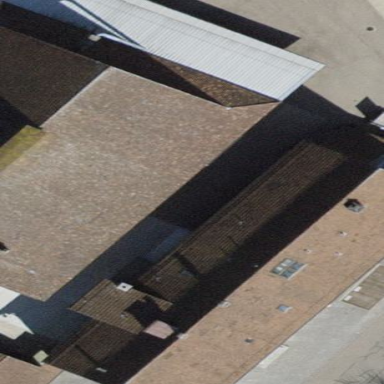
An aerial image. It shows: Building with tile roof.